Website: bh-photo
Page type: cart
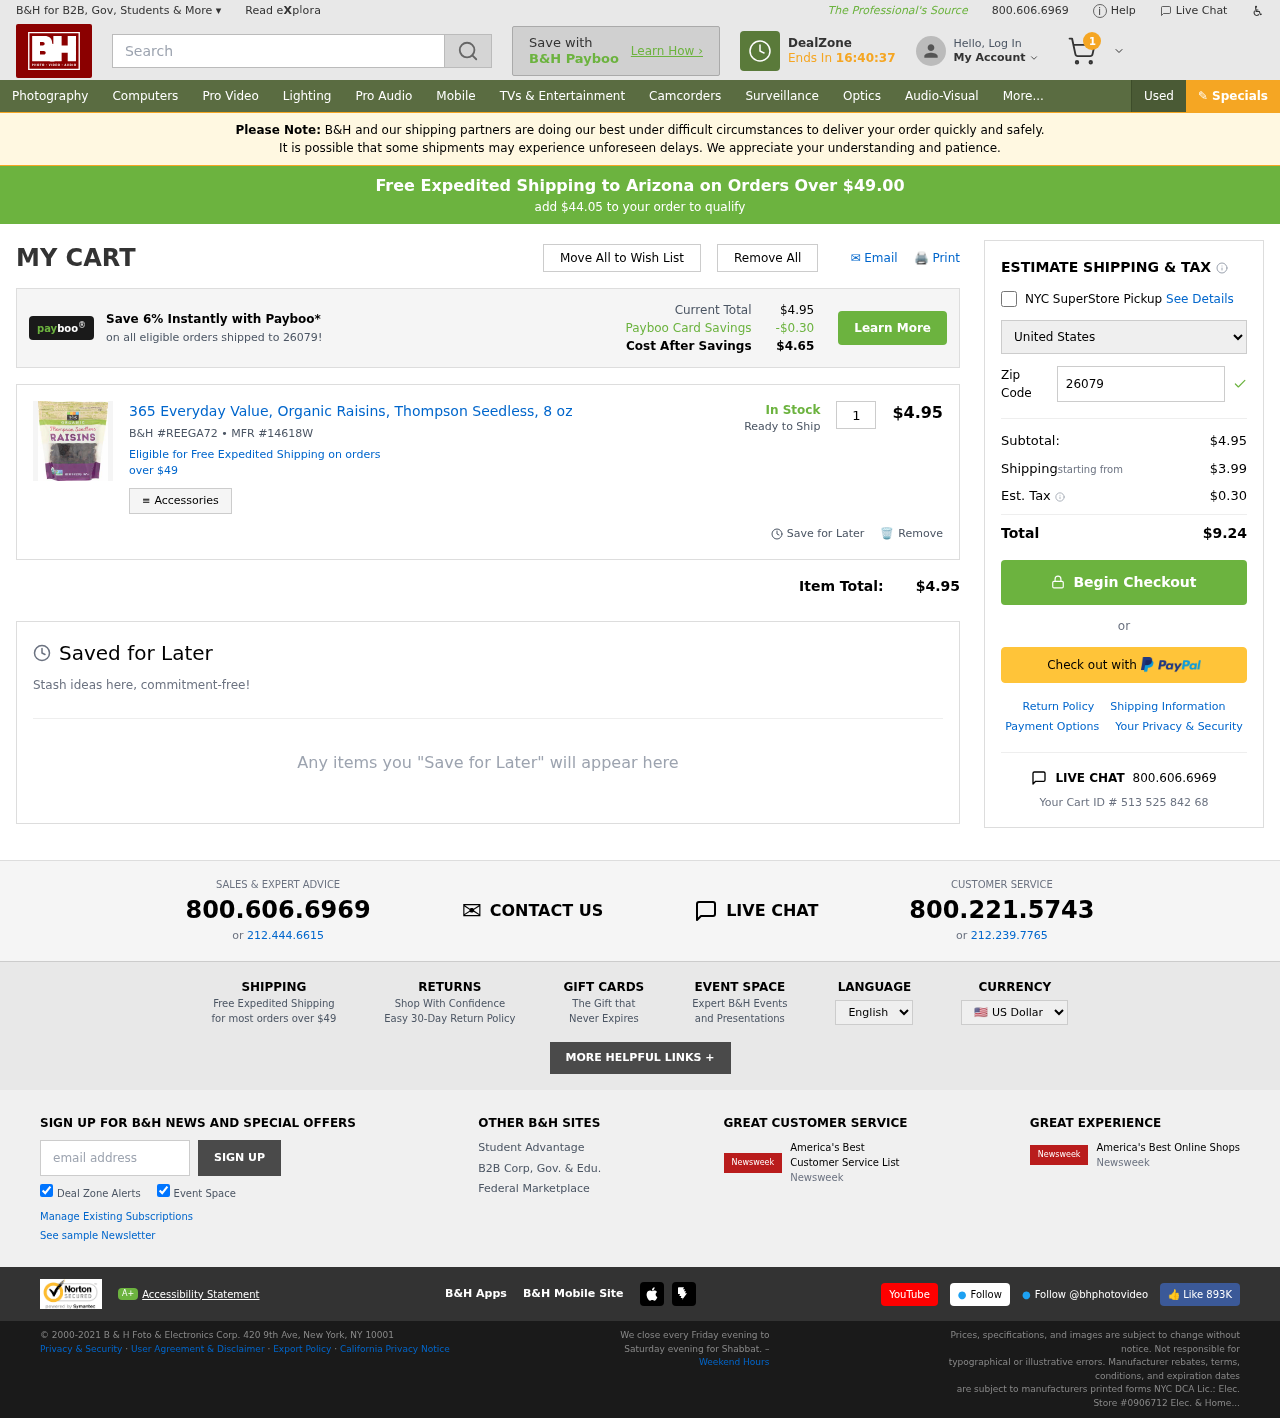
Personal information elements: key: PII_COUNTRY
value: United States
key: PII_POSTCODE
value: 26079
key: PII_STATE
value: Arizona
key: PII_POSTCODE_FULL
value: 26079
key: PII_POSTCODE_NUMERIC
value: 26079
Product elements: key: PRODUCT1_NAME
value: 365 Everyday Value, Organic Raisins, Thompson Seedless, 8 oz
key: PRODUCT1_PRICE
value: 4.95
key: PRODUCT1_QUANTITY
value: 1
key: PRODUCT1_SKU
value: REEGA72
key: PRODUCT1_MFR
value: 14618W
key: PRODUCT1_AVAILABILITY
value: In Stock
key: PRODUCT1_SHIP_STATUS
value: Ready to Ship
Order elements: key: ORDER_NUM_ITEMS
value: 1
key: FREE_SHIPPING_THRESHOLD
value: $44.05
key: ORDER_SUBTOTAL
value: $4.95
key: ORDER_SHIPPING_COST
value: $3.99
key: ORDER_TAX
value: $0.30
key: ORDER_TOTAL
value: $9.24
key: ORDER_ID
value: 513 525 842 68
Search elements: key: HEADER_SEARCH
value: Search
Other elements: key: PAYBOO_SAVINGS
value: -$0.30
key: COST_AFTER_SAVINGS
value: $4.65